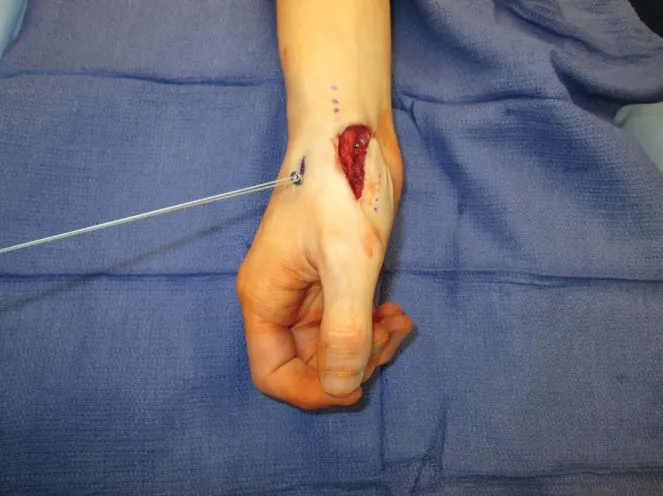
Intraoperative photograph demonstrating tightening of the Mini TightRope.
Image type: medical_photograph (other_medical_photograph)